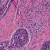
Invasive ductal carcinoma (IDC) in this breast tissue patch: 0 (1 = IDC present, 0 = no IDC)